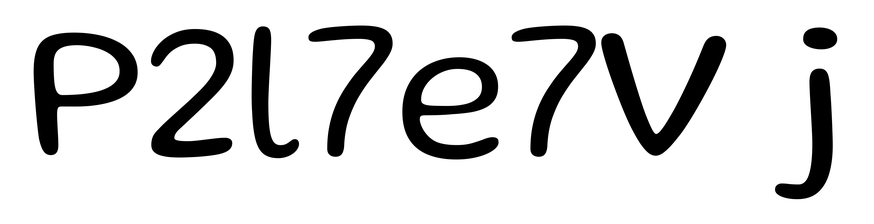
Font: Gluten_Light